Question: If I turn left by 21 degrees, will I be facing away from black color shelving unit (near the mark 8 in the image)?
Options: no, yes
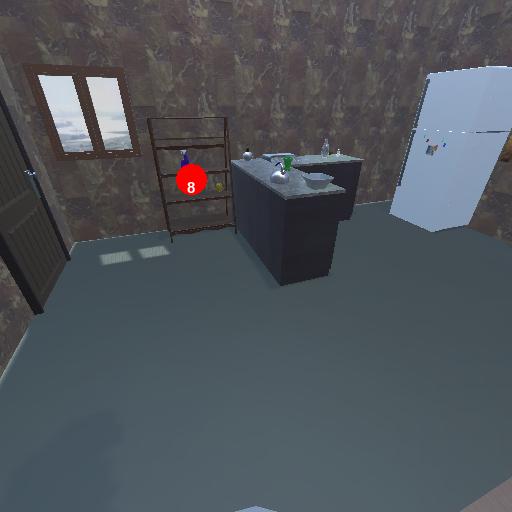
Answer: no